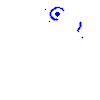
Particle: pion